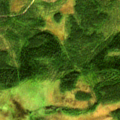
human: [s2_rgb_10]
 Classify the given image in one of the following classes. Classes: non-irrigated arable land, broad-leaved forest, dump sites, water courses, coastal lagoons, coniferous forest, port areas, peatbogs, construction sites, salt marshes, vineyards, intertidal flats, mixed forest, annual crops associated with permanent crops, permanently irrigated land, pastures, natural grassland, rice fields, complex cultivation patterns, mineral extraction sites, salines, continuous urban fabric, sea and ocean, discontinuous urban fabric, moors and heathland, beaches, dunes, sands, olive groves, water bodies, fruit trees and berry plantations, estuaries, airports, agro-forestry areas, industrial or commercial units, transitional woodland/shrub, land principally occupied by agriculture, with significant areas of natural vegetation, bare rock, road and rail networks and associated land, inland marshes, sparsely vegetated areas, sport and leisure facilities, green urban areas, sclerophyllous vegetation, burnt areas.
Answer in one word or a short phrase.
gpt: coniferous forest, transitional woodland/shrub, peatbogs